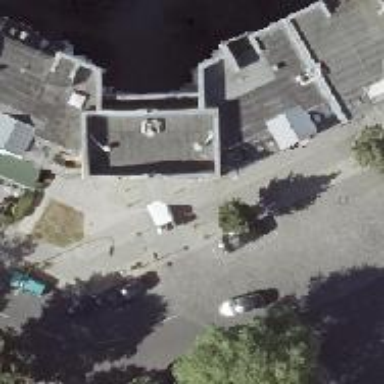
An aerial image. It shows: Driveway tunnel.